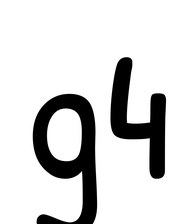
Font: PatrickHand-Regular